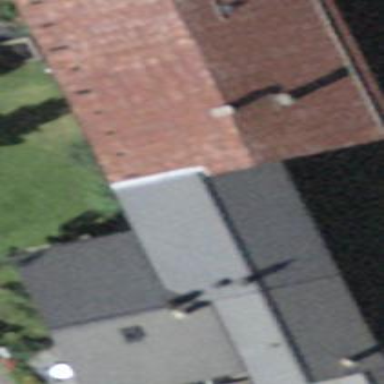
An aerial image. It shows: Building with tiled roof.